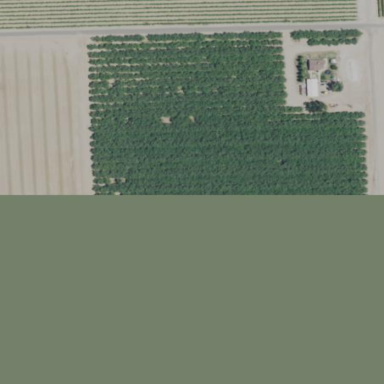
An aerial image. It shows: Orchard filled with almond trees.